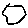
Label: hexagon